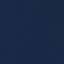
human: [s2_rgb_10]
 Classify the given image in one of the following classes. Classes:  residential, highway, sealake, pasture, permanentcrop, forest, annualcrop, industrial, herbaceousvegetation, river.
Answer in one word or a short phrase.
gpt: SeaLake